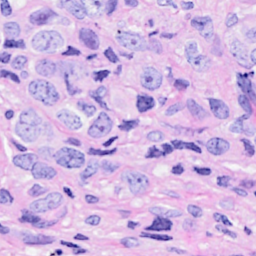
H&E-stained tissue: Breast